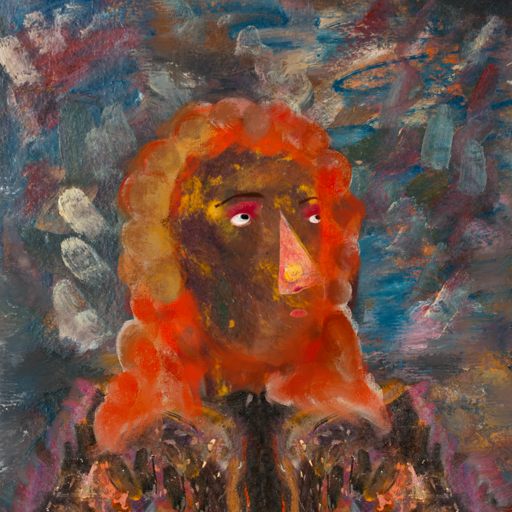
Background: Boggyland, Head And Neck Side: Comrade, Face Side: Irani, Bust: Gypsy_Queen, Hair Side: Rupkatha, Head Accessory: Blank, Second Necklace: Blank, Necklace: Blank, Baby: Blank